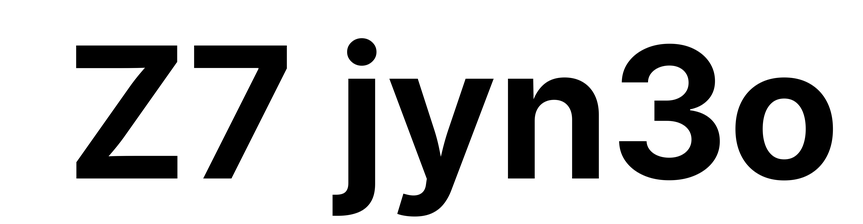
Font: Inter_Bold